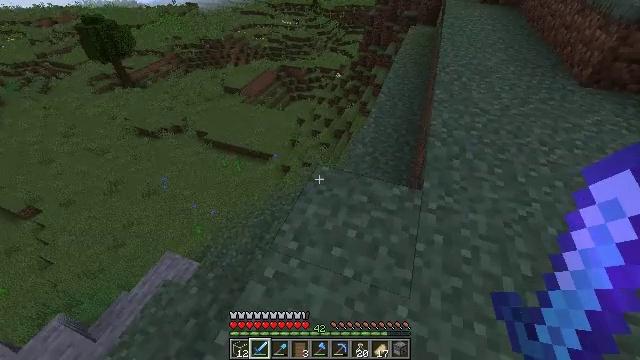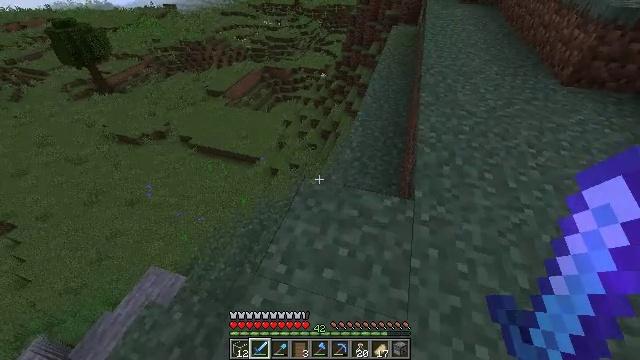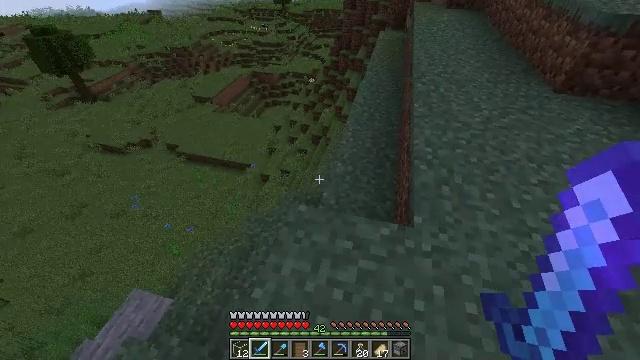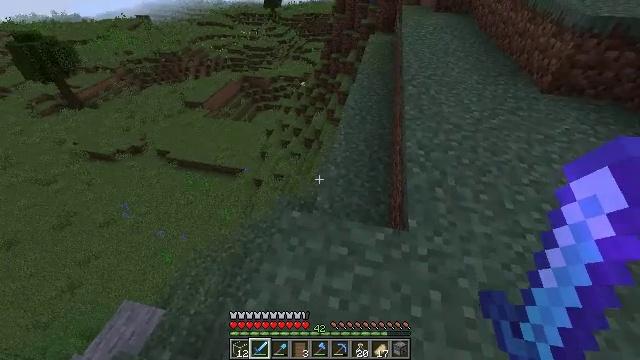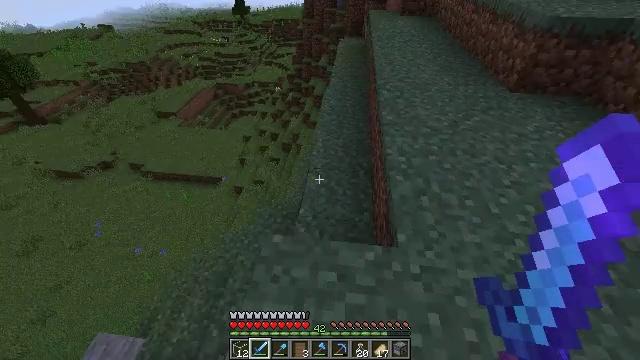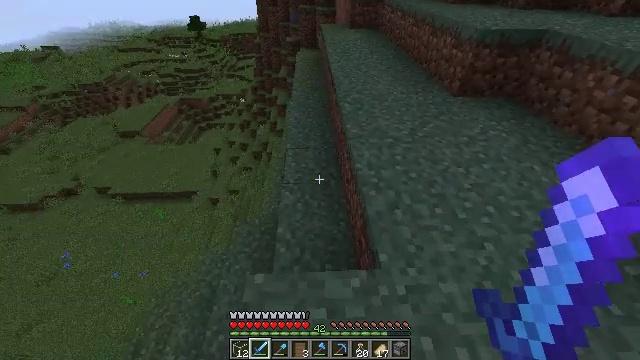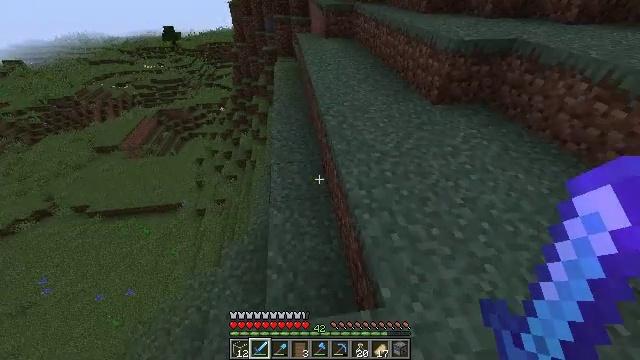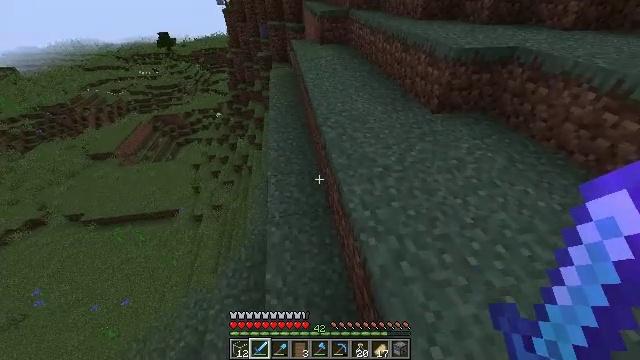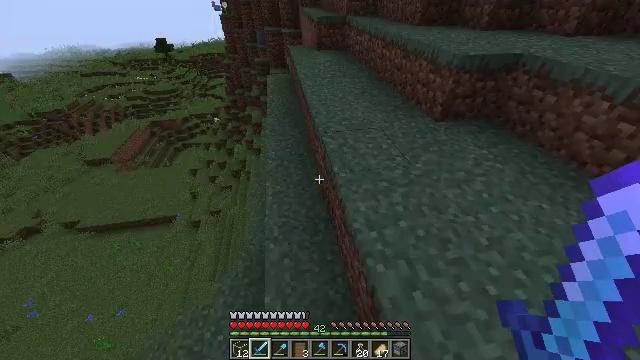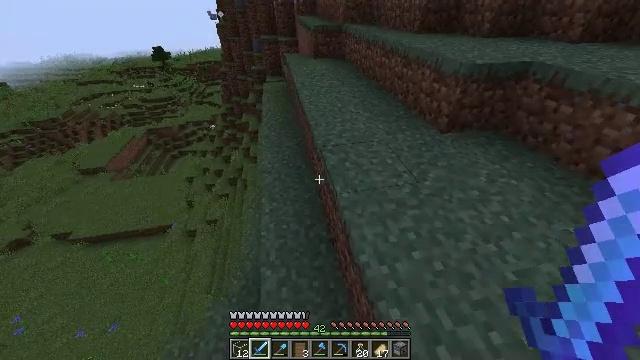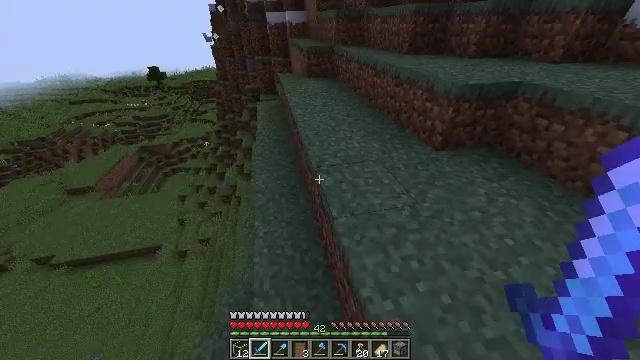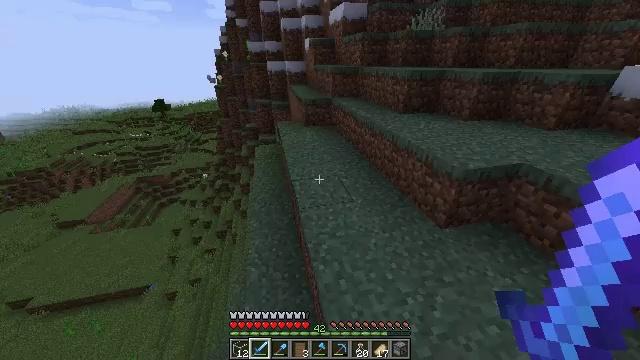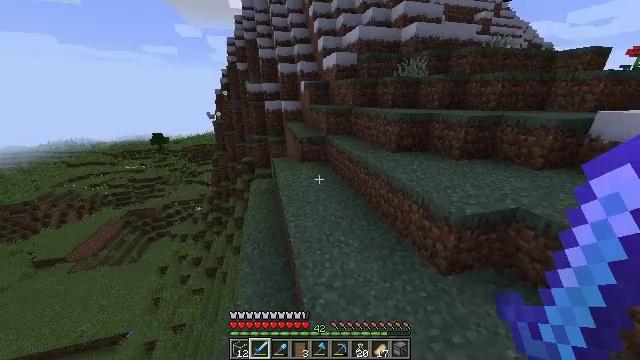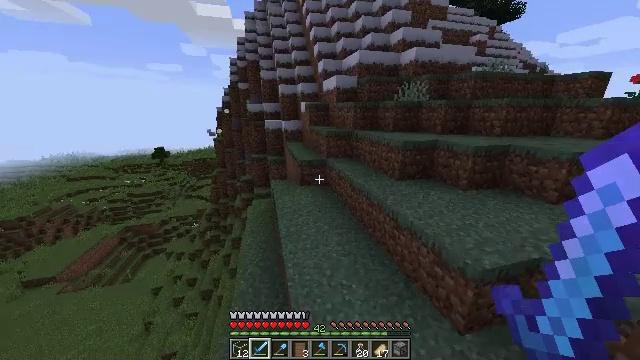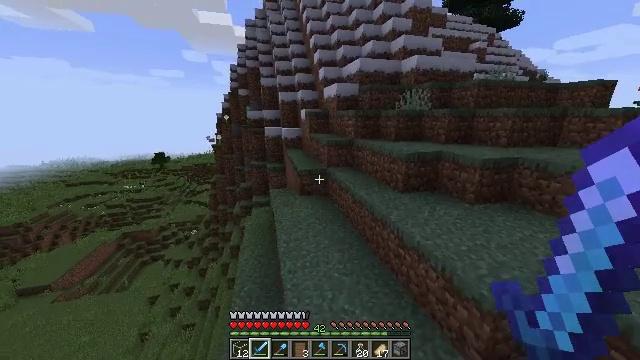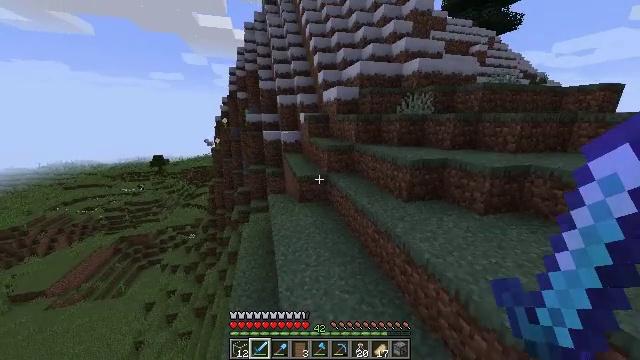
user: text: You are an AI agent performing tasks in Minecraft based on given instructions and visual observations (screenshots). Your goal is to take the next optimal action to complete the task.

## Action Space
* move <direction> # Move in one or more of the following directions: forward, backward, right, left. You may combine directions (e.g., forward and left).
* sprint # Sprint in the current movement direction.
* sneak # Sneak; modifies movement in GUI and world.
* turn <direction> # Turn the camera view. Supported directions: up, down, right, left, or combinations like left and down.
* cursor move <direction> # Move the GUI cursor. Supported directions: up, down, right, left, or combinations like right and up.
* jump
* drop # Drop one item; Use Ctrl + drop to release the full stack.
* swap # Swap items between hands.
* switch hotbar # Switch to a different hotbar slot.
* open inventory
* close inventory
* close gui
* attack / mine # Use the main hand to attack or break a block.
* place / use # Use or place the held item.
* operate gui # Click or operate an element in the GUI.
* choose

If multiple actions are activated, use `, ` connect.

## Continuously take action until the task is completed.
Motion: motion action
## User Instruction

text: Kill mobs.
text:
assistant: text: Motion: move forward, turn right
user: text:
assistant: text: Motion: move forward, turn right
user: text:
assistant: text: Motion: move forward, sprint, turn right
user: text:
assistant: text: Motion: move forward, sprint, turn right
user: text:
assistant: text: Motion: move forward, sprint, turn right
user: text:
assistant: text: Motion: move forward, sprint, turn right
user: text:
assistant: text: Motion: move forward, sprint, turn right
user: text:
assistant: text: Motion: move forward
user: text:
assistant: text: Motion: move forward, turn up
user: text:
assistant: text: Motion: move forward, turn right and up, jump
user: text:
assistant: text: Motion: move forward, turn up, jump
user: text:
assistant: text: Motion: move forward, turn right and up, jump
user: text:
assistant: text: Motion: move forward, turn up, jump
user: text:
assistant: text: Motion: move forward, turn up, jump
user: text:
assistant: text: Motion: move forward, jump
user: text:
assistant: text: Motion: move forward, jump
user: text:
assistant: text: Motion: move forward, jump
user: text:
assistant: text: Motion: move forward, jump
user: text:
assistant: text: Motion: move forward, jump
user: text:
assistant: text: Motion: move forward, sprint, jump
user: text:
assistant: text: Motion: move forward, sprint, jump
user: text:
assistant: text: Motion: move forward, sprint, jump
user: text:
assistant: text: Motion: move forward, sprint, jump
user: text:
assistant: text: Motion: move forward, sprint, turn left, jump
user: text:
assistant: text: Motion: move forward, turn left, jump
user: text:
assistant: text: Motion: move forward, turn left, jump
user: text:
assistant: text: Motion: move forward, turn left, jump
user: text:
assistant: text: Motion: move forward, jump
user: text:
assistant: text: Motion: move forward, turn left, jump
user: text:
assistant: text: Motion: move forward, turn left, jump